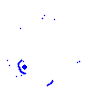
Particle: kaon